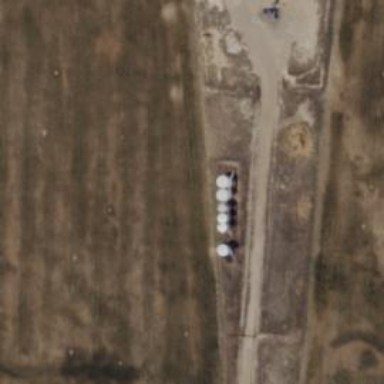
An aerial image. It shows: Storage tank that is man-made.